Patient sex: F
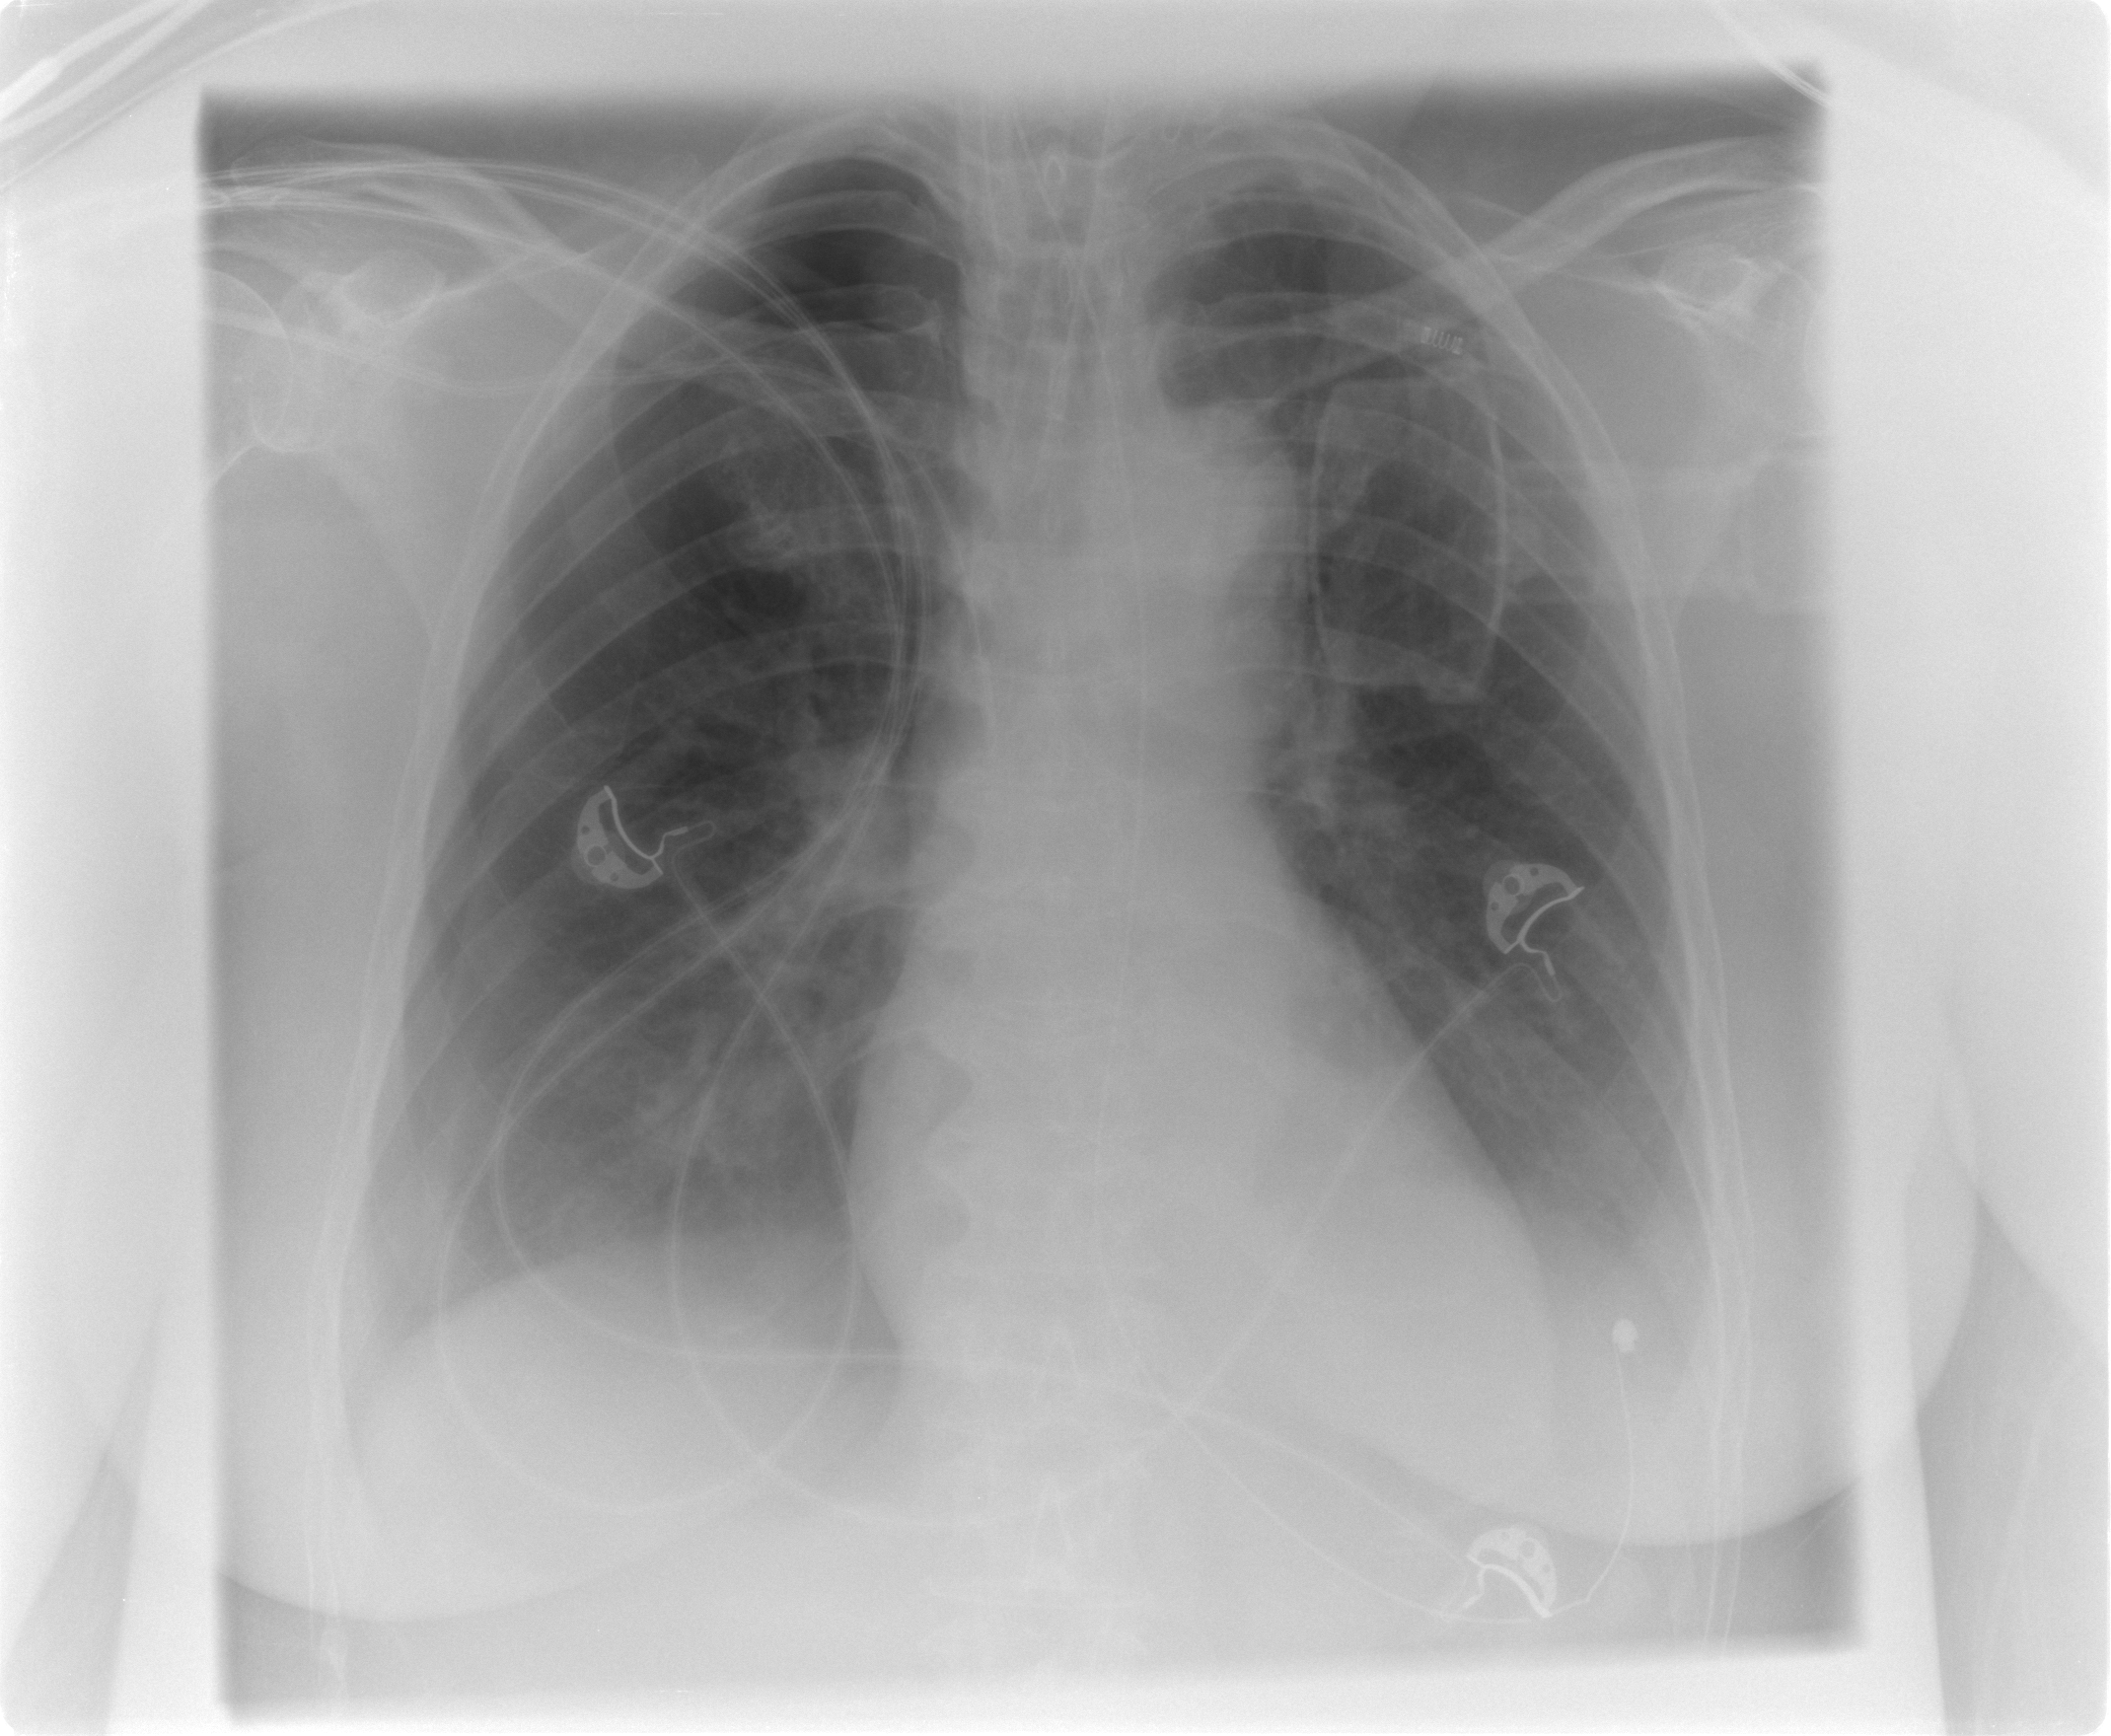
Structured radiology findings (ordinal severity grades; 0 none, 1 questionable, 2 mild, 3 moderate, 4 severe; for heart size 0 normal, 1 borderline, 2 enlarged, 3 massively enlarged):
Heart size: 0
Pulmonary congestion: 0
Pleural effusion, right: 2
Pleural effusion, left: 2
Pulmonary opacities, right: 0
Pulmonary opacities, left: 0
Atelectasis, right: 2
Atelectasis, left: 2